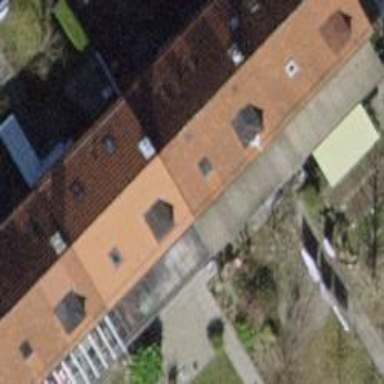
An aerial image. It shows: Semidetached house with gabled roof made of tiles.